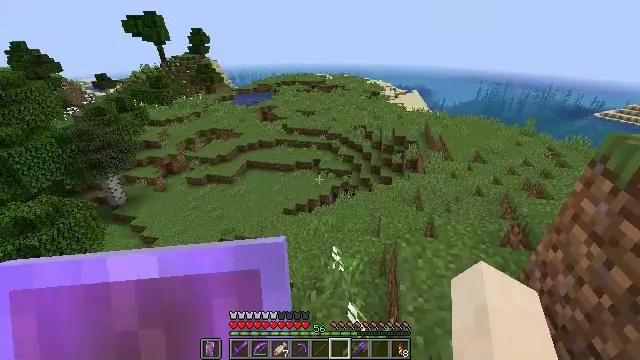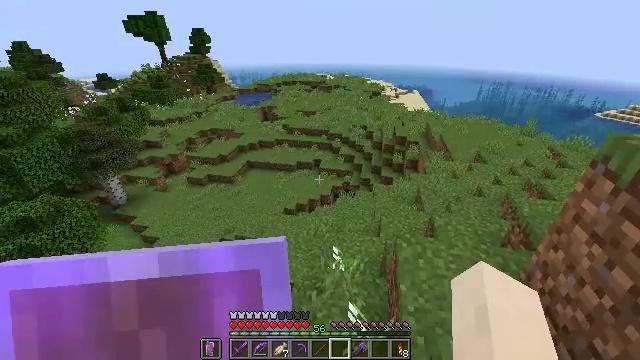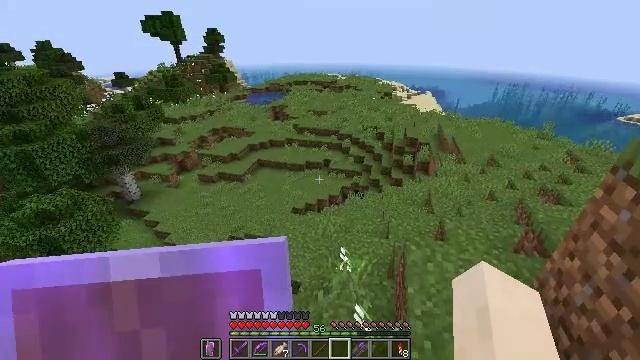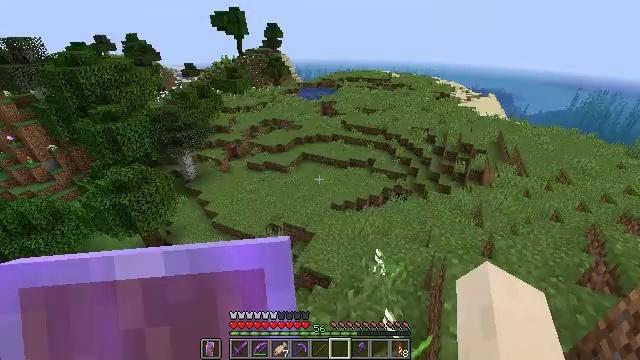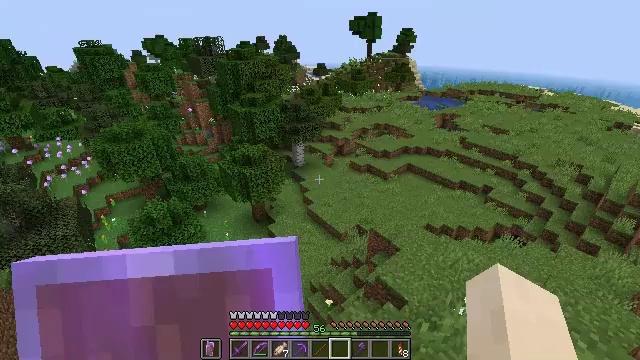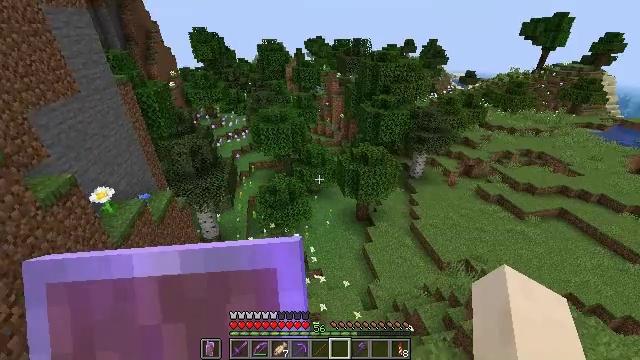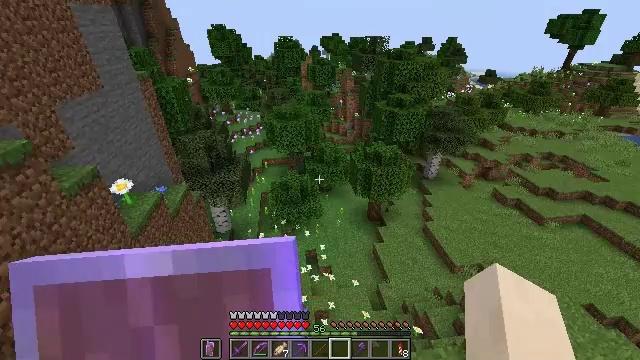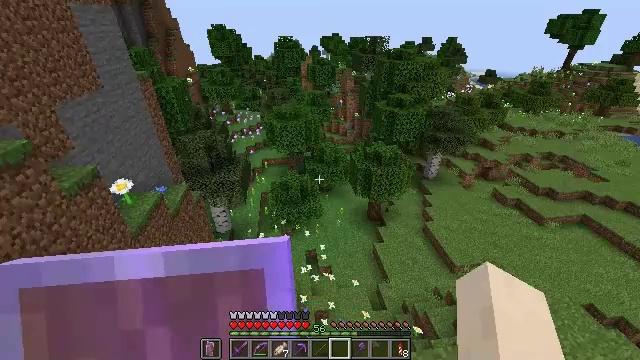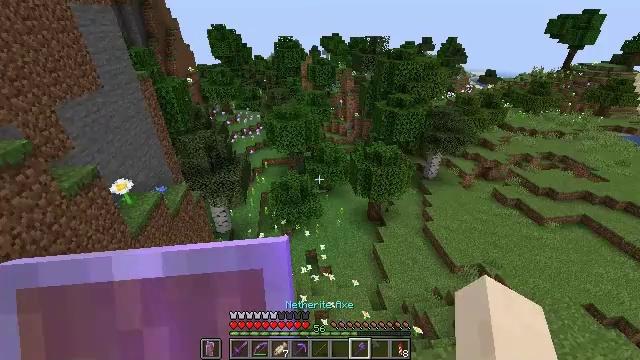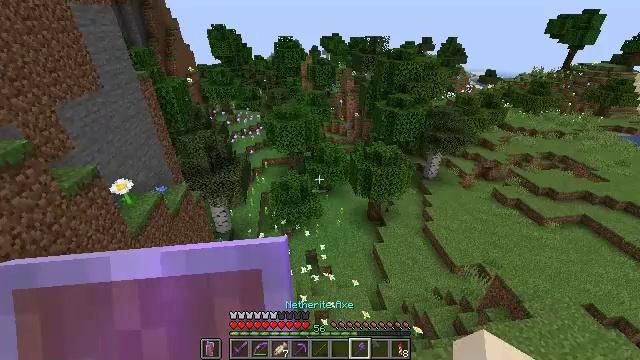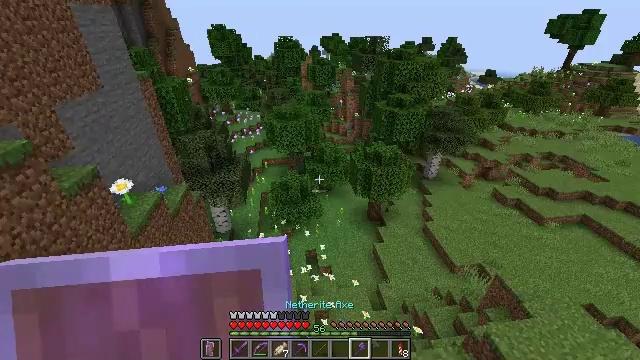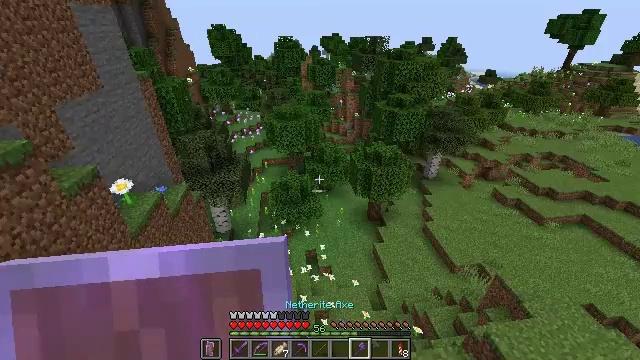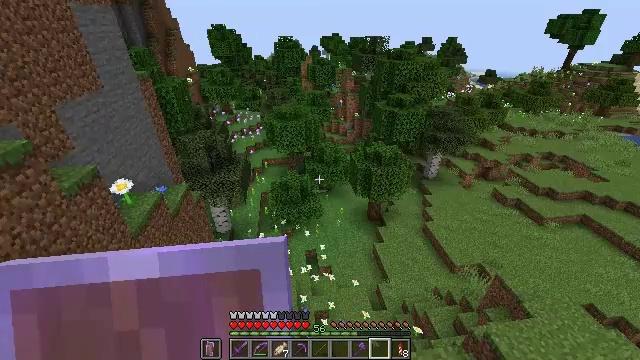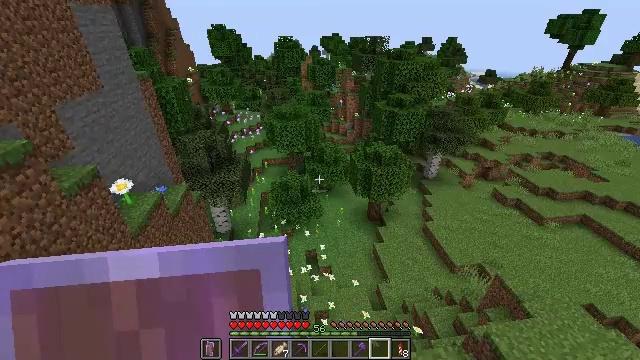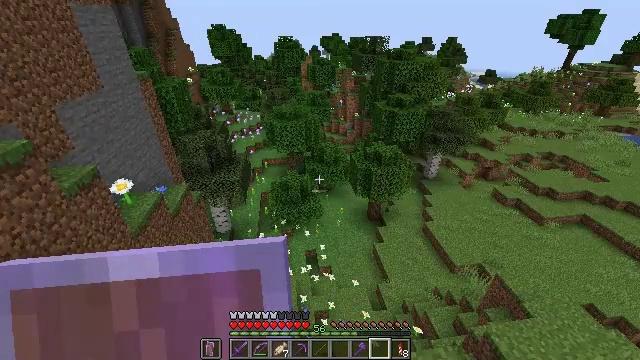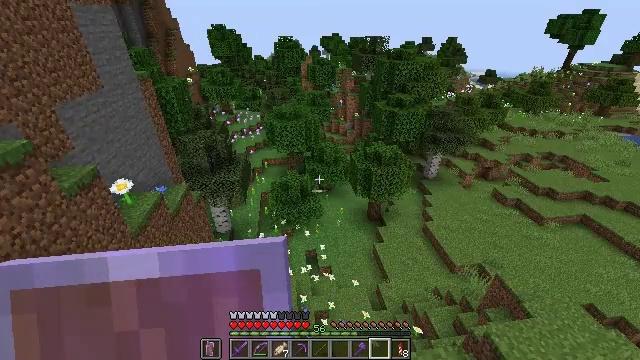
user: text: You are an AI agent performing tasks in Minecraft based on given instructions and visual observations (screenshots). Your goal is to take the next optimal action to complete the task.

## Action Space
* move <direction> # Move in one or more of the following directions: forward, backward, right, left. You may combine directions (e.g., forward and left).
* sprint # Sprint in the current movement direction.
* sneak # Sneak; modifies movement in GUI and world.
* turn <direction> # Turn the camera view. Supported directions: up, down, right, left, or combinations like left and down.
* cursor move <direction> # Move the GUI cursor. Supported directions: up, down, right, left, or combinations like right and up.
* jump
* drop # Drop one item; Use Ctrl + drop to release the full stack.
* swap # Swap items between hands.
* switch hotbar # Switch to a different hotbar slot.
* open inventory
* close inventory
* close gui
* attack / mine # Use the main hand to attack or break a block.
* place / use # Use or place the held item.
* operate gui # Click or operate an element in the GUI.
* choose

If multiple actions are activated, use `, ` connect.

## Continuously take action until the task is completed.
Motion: motion action
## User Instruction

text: Break oak leaves from the trees.
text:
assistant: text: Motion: no_op
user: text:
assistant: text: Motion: turn left
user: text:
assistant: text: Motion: turn left
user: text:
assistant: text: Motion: turn left
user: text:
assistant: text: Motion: turn left
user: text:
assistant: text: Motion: turn left
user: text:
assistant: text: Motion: no_op
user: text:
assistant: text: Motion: no_op
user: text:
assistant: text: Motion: no_op
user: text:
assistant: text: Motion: no_op
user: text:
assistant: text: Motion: no_op
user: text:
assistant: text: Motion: no_op
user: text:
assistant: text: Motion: no_op
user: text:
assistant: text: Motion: no_op
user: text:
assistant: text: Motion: no_op
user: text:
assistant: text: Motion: no_op
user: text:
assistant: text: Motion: no_op
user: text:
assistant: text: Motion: no_op
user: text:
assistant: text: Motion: no_op
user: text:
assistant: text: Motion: no_op
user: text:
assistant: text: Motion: no_op
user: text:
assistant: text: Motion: no_op
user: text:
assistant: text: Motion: no_op
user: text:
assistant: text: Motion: no_op
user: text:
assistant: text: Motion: move forward, sprint
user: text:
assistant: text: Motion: move forward, sprint
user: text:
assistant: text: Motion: move forward, sprint
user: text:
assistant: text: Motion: move forward, sprint
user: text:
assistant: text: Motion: move forward, sprint
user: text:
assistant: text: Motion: move forward, sprint, jump